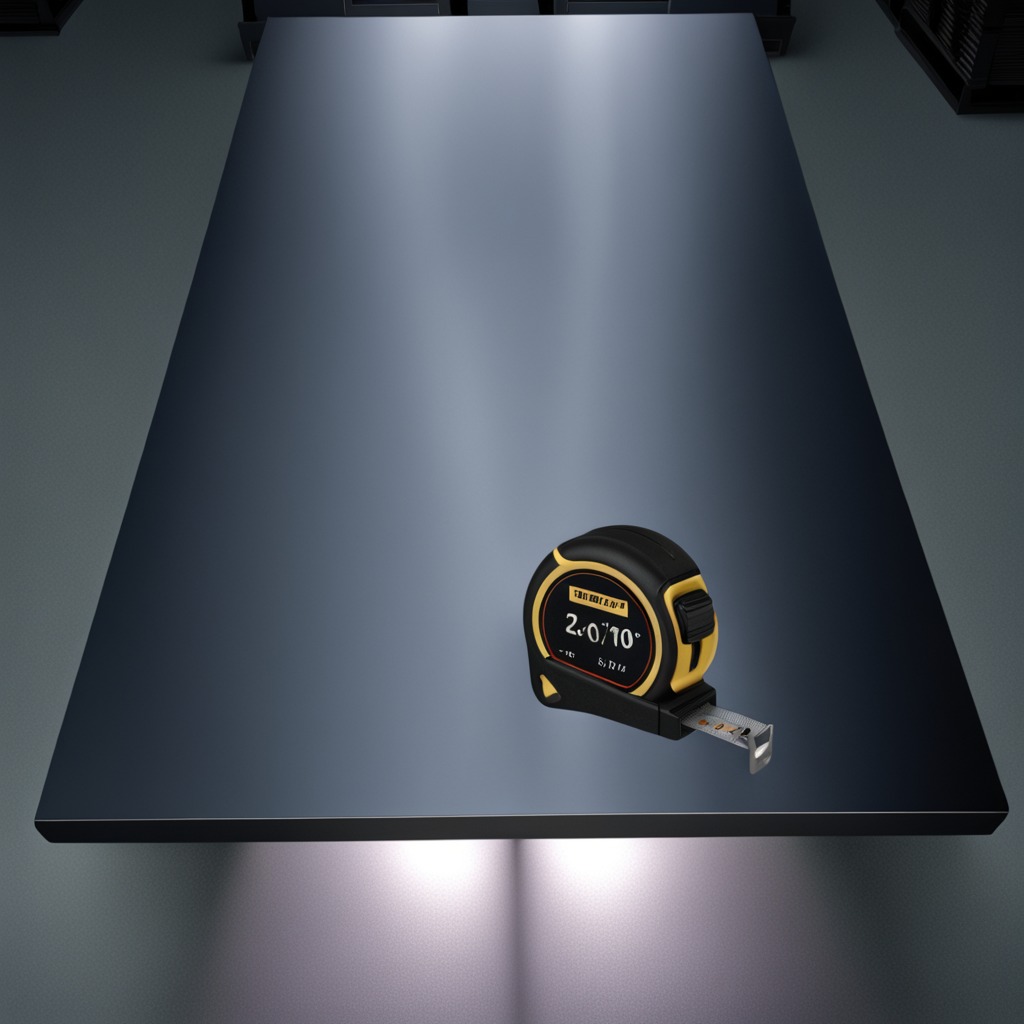
A measuring tape is lying on the tabletop.